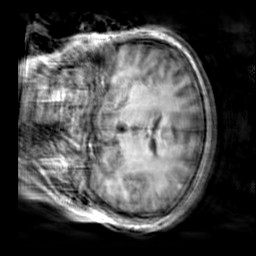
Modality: T1w
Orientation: coronal
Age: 33
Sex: female
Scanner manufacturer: siemens
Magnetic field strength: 3 T
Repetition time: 2.3 s
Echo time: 0.00303 s